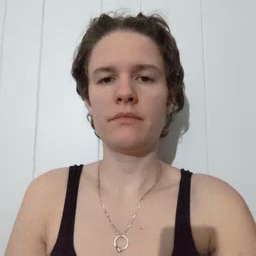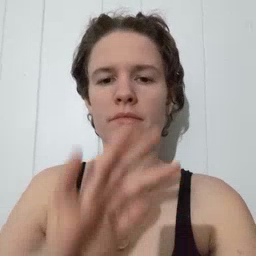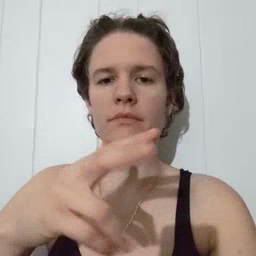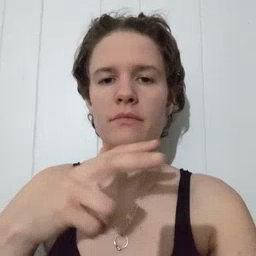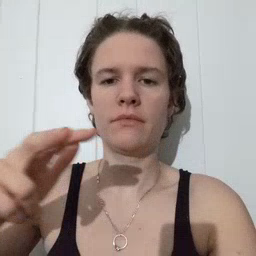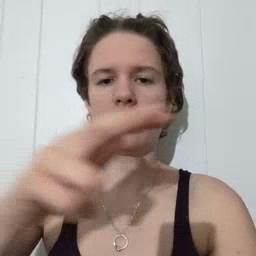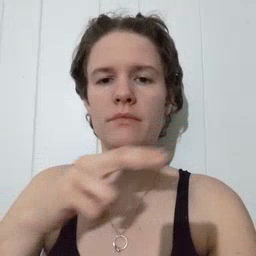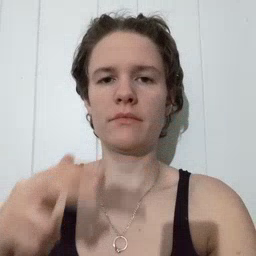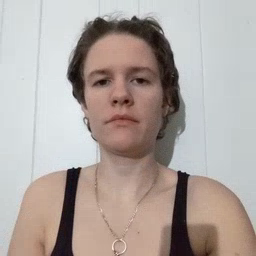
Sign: helicopter